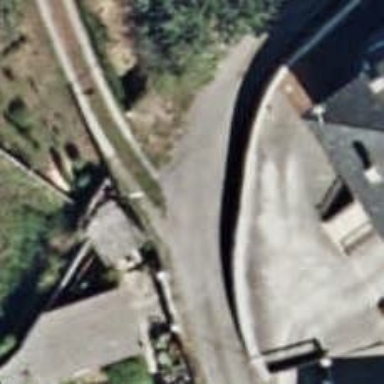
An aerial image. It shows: Residential road.